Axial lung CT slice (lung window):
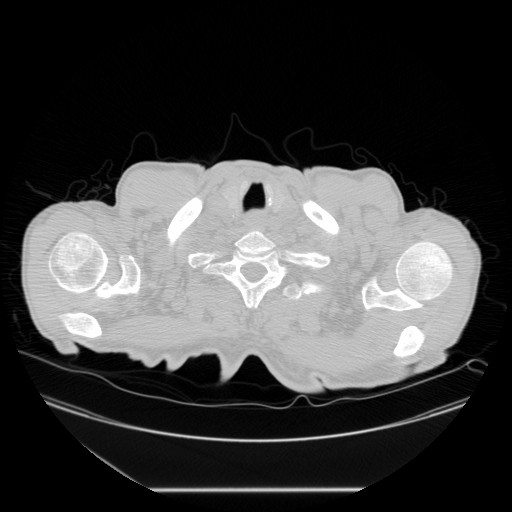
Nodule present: no